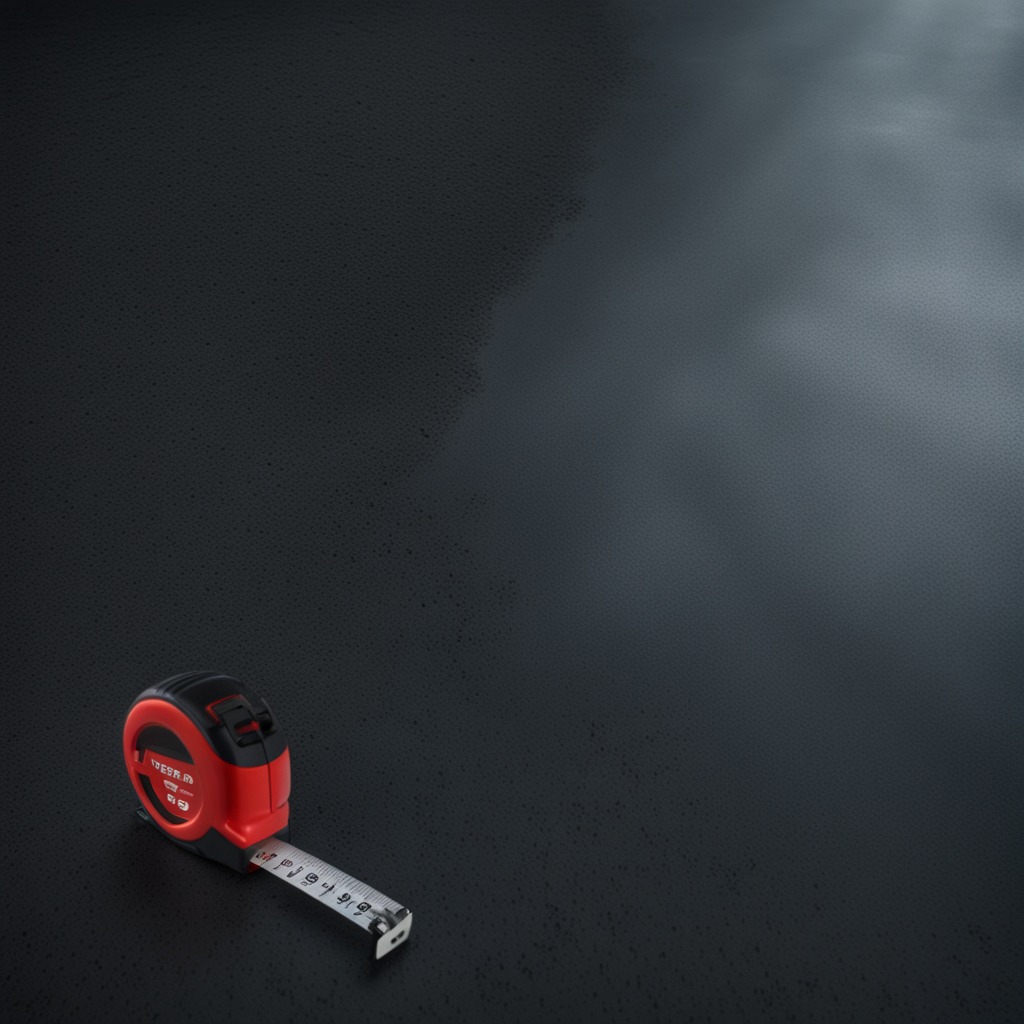
A measuring tape lies on a clean granite table inside a workshop at night.